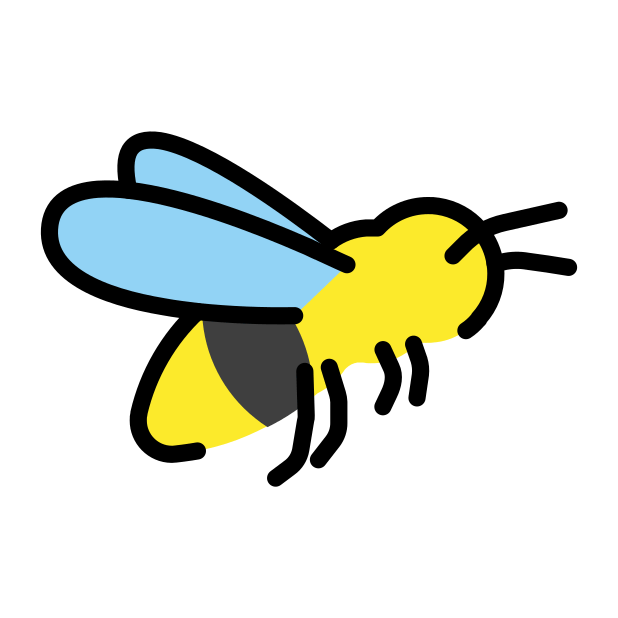
Emoji: 🐝
Name: honeybee
Unicode: 0x1f41d